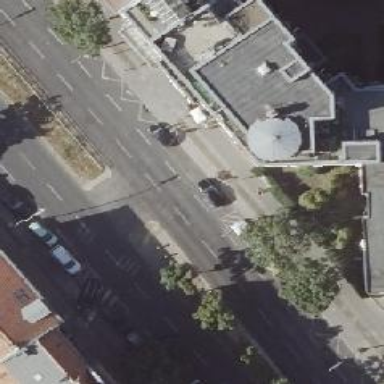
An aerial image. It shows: Secondary road with asphalt surface and parallel on-street parking lane on the right. There is cycle track on the right side of the road.